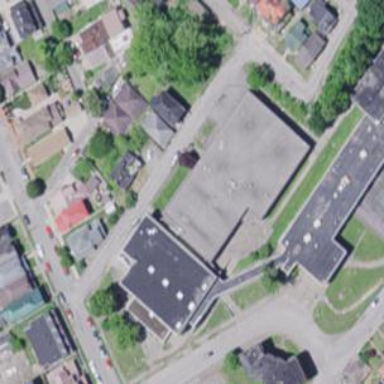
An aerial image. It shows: School.